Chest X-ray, AP view. Patient: 62 years old, sex M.
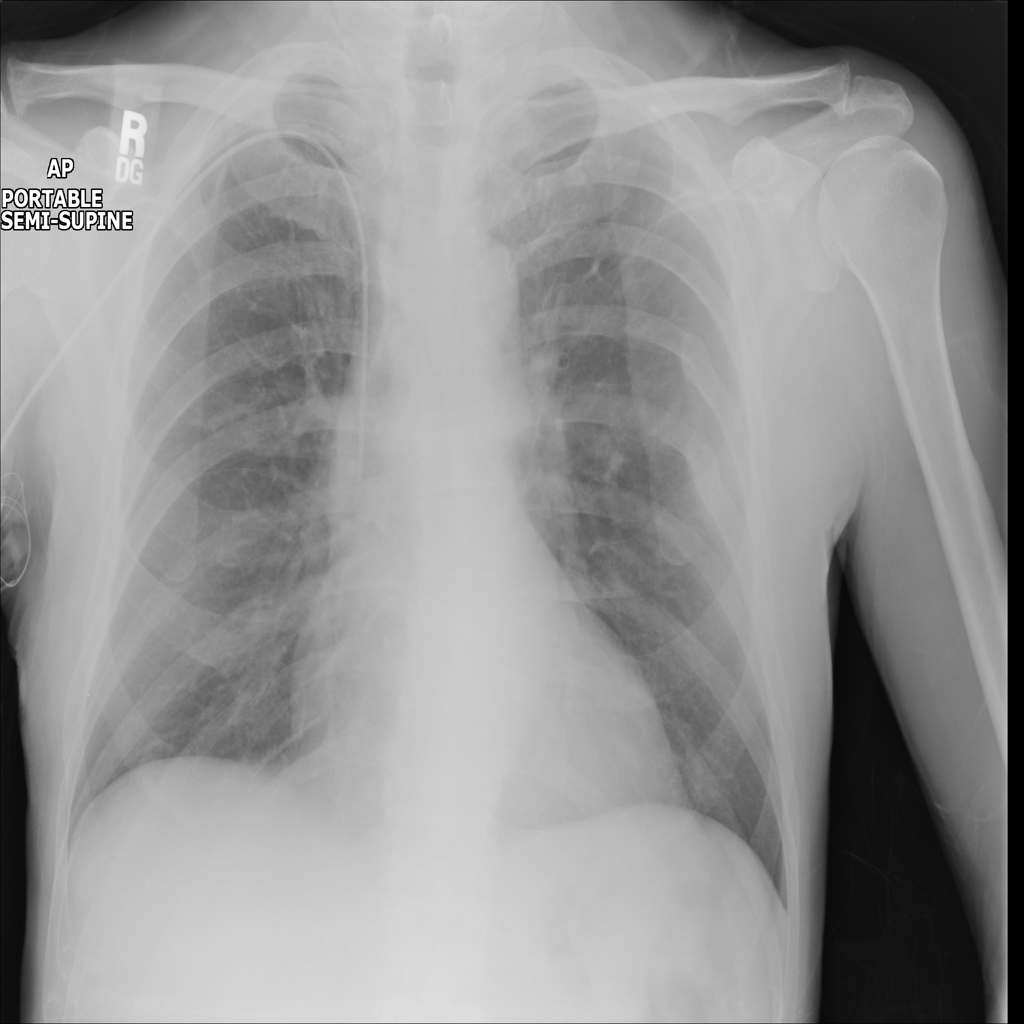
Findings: No Finding